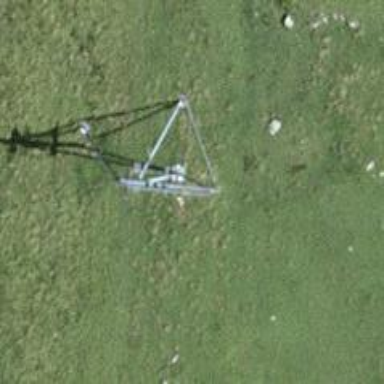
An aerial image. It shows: Pylon for aerialway.